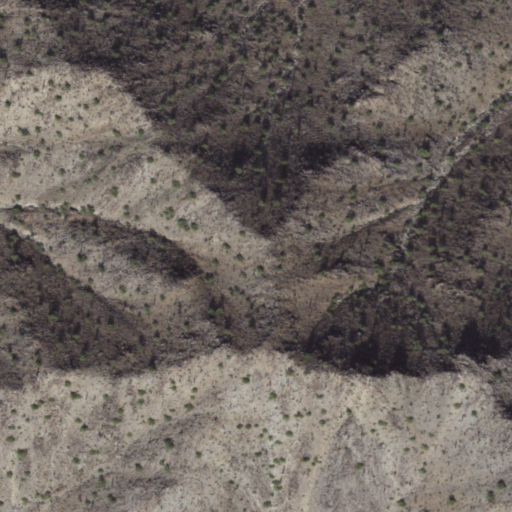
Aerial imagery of mountain in Arizona named Haley Hills containing only shrub